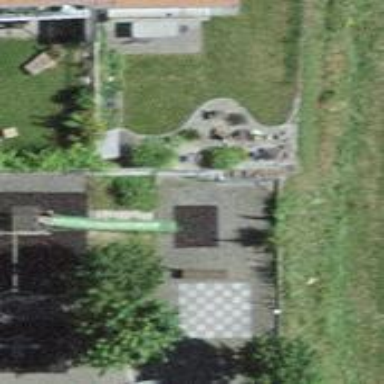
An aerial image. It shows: Playground featuring slide.